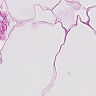
Metastatic tissue present: no